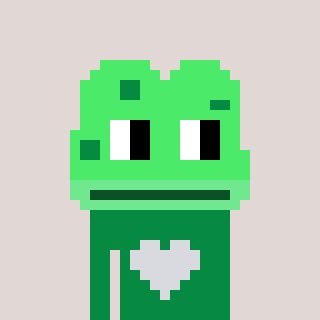
a pixel art character with square light green glasses, a frog-shaped head and a green-colored body on a warm background